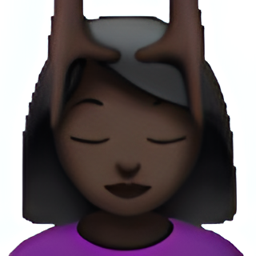
Name: face massage
Emoji: 💆🏿
Group: People & Body
Sub-group: person-activity